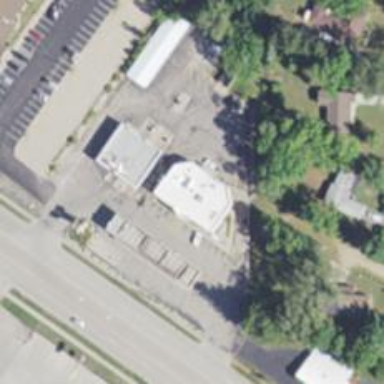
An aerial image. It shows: Convenience shop.